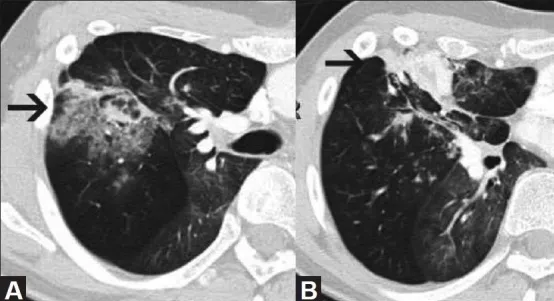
CT scan of the chest at two contiguous levels shows areas of bronchiectasis surrounded by air space opacities (arrow in A) representing hemorrhage within the consolidated right middle lobe, extending to the pleural surface (arrow in B).
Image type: radiology (ct)